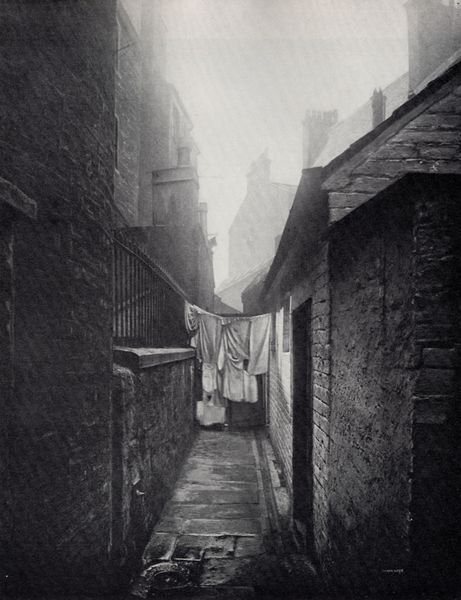
Titel: Nahaufnahme, Nr. 11 Bridgegate
Künstler: Thomas Annan
Institution: unbekannt
Schlagwörter: dunkel, himmel, schatten, weiß, stadt, wäsche, fenster, grau, hell, holz, licht, paris, schwarz, strasse, tür, zeichnung, dach, gebäude, haus, weg, zaun, wand, architektur, arm, kleidung, leinen, stein, steine, ferne, häuser, nass, brüstung, gitter, rauch, sonne, dunkelheit, realismus, tücher, england, schräg, kamin, kamine, schornstein, schuppen, helldunkel, pfütze, düster, enge, gasse, perspektive, pflaster, trocknen, türen, wäscheleine, leine, dächer, mauer, schornsteine, ziegel, dunst, nebel, schlucht, backstein, latten, industrie, schmal, handtücher, durchgang, geländer, bretter, laken, foto, fotografie, grossstadt, photographie, regen, smog, wände, verfall, lachen, waschen, eingang, eng, fugen, gang, hinterhof, schmutz, fensterrahmen, diesig, rinnsal, kohle, gassen, mauerwerk, regenrinne, zentralperspektive, rückseite, schwarz weiss, radierung, bordstein, kunst, photo, ziegeln, gesims, bettlaken, mauern, fluchtpunkt, elend, schräge, mittelpunkt, london, armut, fotographie, rinnstein, dachrinne, photografie, tristesse, gemauert, ziegelstein, mauersteine, nässe, häsuer, gulli, abfluss, architekturfoto, ablauf, verschwimmen, mauerziegel, mauerfugen, arbeiterviertel, armenviertel, gosse, atget, armenvierte, evany, geil, gully, industrieviertel, trocknend, wäscje